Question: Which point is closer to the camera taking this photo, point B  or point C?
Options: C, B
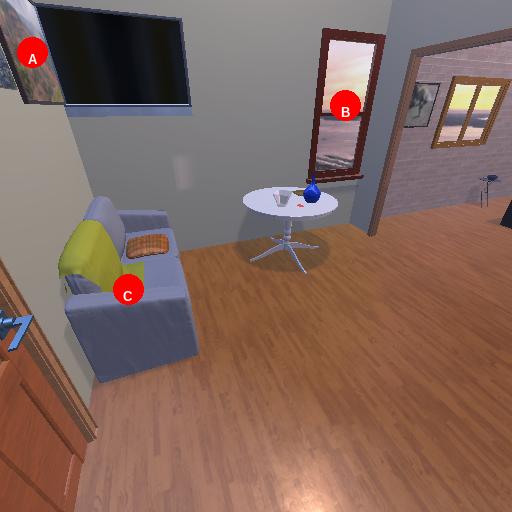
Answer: C